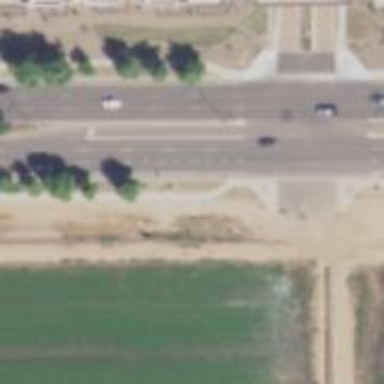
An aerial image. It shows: Secondary road with asphalt surface.